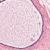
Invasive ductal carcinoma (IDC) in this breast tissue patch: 0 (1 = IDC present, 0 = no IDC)